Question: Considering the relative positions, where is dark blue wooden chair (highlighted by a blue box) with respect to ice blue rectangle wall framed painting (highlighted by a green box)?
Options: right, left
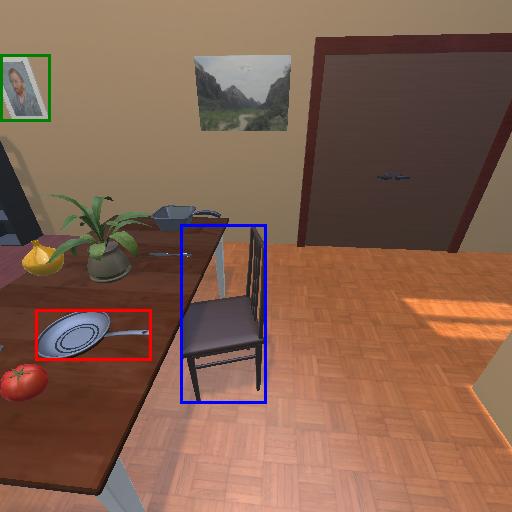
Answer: right